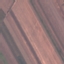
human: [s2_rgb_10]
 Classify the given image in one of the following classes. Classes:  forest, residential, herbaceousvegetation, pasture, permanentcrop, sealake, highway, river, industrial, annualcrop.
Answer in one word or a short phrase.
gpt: AnnualCrop